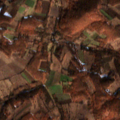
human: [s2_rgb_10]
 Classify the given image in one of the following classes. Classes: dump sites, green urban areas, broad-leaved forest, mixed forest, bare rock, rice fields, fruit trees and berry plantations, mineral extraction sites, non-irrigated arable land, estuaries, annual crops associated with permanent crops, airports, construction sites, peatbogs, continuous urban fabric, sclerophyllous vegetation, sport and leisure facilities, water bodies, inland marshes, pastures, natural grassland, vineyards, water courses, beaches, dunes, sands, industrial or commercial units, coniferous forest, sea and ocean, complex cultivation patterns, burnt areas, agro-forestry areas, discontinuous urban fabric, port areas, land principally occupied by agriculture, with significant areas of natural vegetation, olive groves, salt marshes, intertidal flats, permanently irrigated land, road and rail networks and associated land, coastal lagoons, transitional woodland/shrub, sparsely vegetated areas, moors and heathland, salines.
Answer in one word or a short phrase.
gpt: non-irrigated arable land, complex cultivation patterns, land principally occupied by agriculture, with significant areas of natural vegetation, broad-leaved forest, transitional woodland/shrub